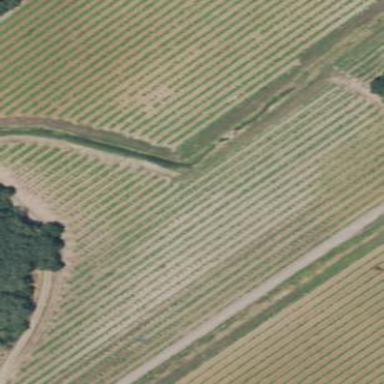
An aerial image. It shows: Vineyard where grapes are grown.